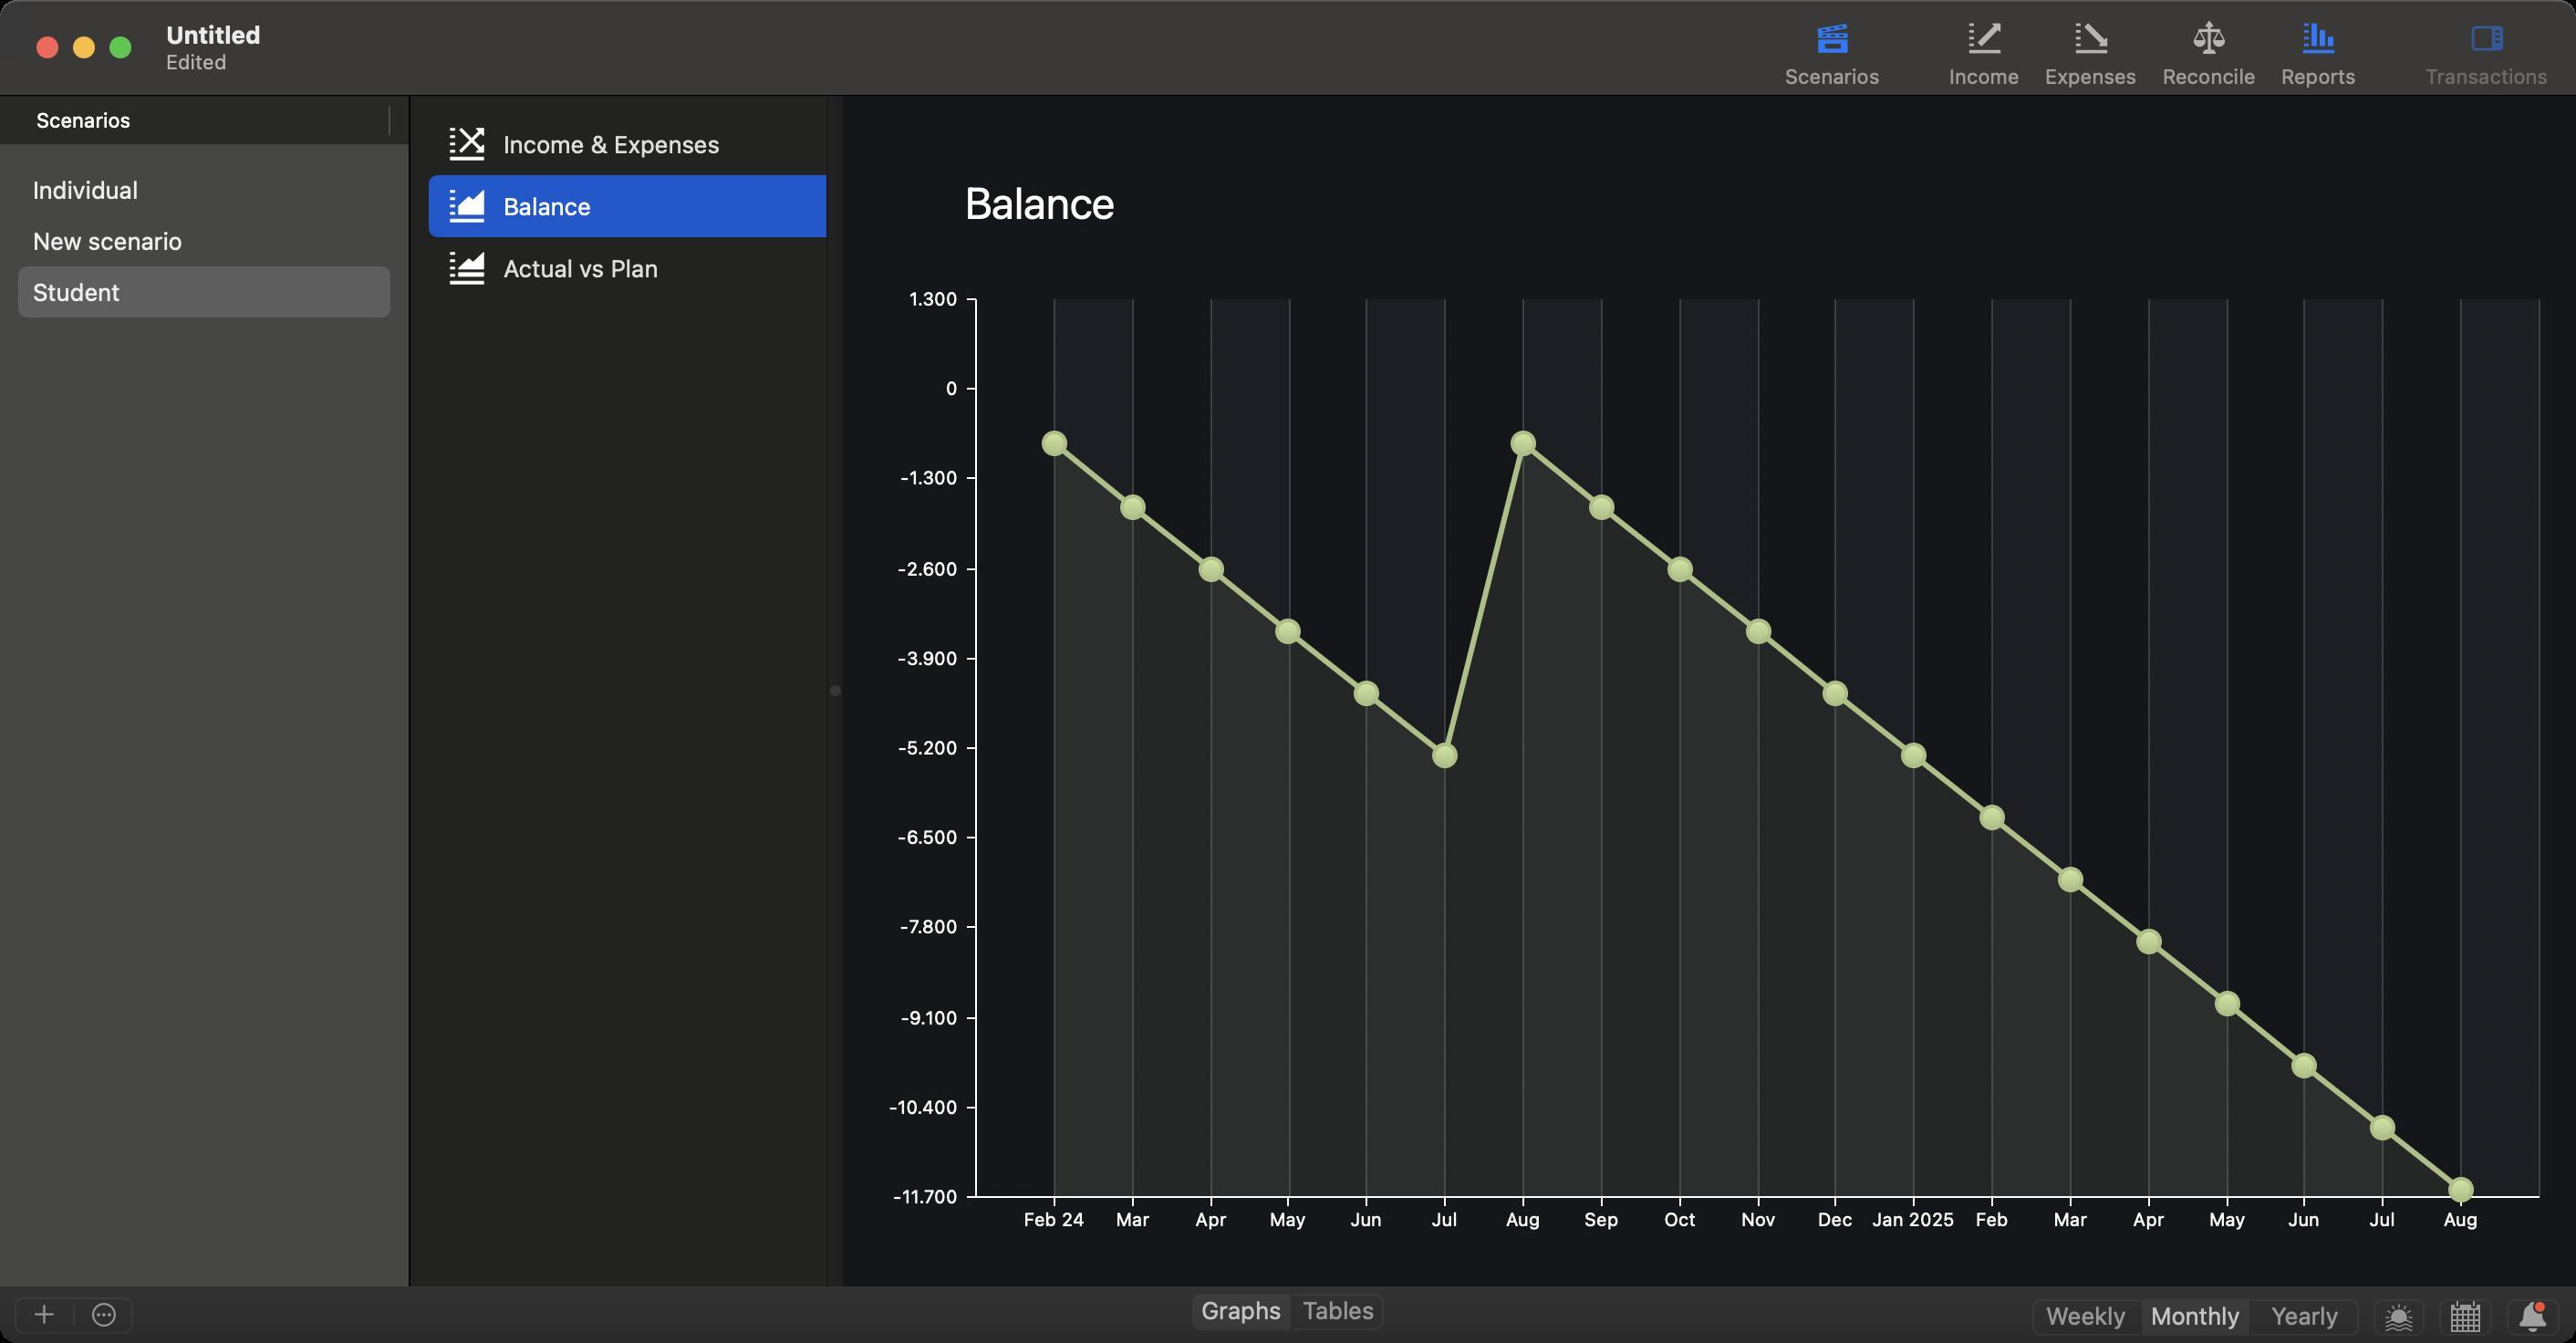
Accessibility tree:
{"name": "Untitled", "role": "AXWindow", "description": null, "role_description": "standard window", "value": null, "position": "184.00;119.00", "size": "1412;736", "children": [{"name": null, "role": "AXGroup", "description": null, "role_description": "group", "value": null, "position": "0.00;705.00", "size": "1412;31", "children": [{"name": null, "role": "AXRadioGroup", "description": null, "role_description": "radio group", "value": "{\n    \"name\": null,\n    \"role\": \"AXRadioButton\",\n    \"description\": \"Graphs\",\n    \"role_description\": \"radio button\",\n    \"value\": 1,\n    \"position\": \"652.50;708.00\",\n    \"size\": \"56;23\",\n    \"children\": []\n}", "position": "652.50;708.00", "size": "107;23", "children": [{"name": null, "role": "AXRadioButton", "description": "Graphs", "role_description": "radio button", "value": 1, "position": "652.50;708.00", "size": "56;23", "children": []}, {"name": null, "role": "AXRadioButton", "description": "Tables", "role_description": "radio button", "value": 0, "position": "708.50;708.00", "size": "51;23", "children": []}]}]}, {"name": null, "role": "AXGroup", "description": null, "role_description": "group", "value": null, "position": "7.00;710.00", "size": "67;23", "children": [{"name": null, "role": "AXMenuButton", "description": "add", "role_description": "menu button", "value": null, "position": "7.00;710.00", "size": "34;23", "children": []}, {"name": null, "role": "AXMenuButton", "description": "action", "role_description": "menu button", "value": null, "position": "41.00;710.00", "size": "33;23", "children": []}]}, {"name": null, "role": "AXRadioGroup", "description": null, "role_description": "radio group", "value": "{\n    \"name\": null,\n    \"role\": \"AXRadioButton\",\n    \"description\": \"Monthly\",\n    \"role_description\": \"radio button\",\n    \"value\": 1,\n    \"position\": \"1174.00;711.00\",\n    \"size\": \"60;23\",\n    \"children\": []\n}", "position": "1113.00;711.00", "size": "181;23", "children": [{"name": null, "role": "AXRadioButton", "description": "Weekly", "role_description": "radio button", "value": 0, "position": "1113.00;711.00", "size": "61;23", "children": []}, {"name": null, "role": "AXRadioButton", "description": "Monthly", "role_description": "radio button", "value": 1, "position": "1174.00;711.00", "size": "60;23", "children": []}, {"name": null, "role": "AXRadioButton", "description": "Yearly", "role_description": "radio button", "value": 0, "position": "1234.00;711.00", "size": "60;23", "children": []}]}, {"name": "", "role": "AXButton", "description": null, "role_description": "button", "value": null, "position": "1300.00;711.00", "size": "30;23", "children": []}, {"name": "", "role": "AXButton", "description": null, "role_description": "button", "value": null, "position": "1336.00;711.00", "size": "31;23", "children": []}, {"name": "", "role": "AXButton", "description": null, "role_description": "button", "value": null, "position": "1373.00;711.00", "size": "31;23", "children": []}, {"name": null, "role": "AXSplitGroup", "description": null, "role_description": "split group", "value": null, "position": "0.00;52.00", "size": "1412;653", "children": [{"name": null, "role": "AXScrollArea", "description": null, "role_description": "scroll area", "value": null, "position": "0.00;52.00", "size": "224;653", "children": [{"name": null, "role": "AXTable", "description": null, "role_description": "table", "value": null, "position": "0.00;80.00", "size": "224;625", "children": [{"name": null, "role": "AXRow", "description": null, "role_description": "table row", "value": null, "position": "0.00;90.00", "size": "224;28", "children": [{"name": null, "role": "AXCell", "description": null, "role_description": "cell", "value": null, "position": "16.00;90.00", "size": "192;28", "children": [{"name": null, "role": "AXTextField", "description": null, "role_description": "text field", "value": "Individual", "position": "16.00;96.00", "size": "194;16", "children": []}]}]}, {"name": null, "role": "AXRow", "description": null, "role_description": "table row", "value": null, "position": "0.00;118.00", "size": "224;28", "children": [{"name": null, "role": "AXCell", "description": null, "role_description": "cell", "value": null, "position": "16.00;118.00", "size": "192;28", "children": [{"name": null, "role": "AXTextField", "description": null, "role_description": "text field", "value": "New scenario", "position": "16.00;124.00", "size": "194;16", "children": []}]}]}, {"name": null, "role": "AXRow", "description": null, "role_description": "table row", "value": null, "position": "0.00;146.00", "size": "224;28", "children": [{"name": null, "role": "AXCell", "description": null, "role_description": "cell", "value": null, "position": "16.00;146.00", "size": "192;28", "children": [{"name": null, "role": "AXTextField", "description": null, "role_description": "text field", "value": "Student", "position": "16.00;152.00", "size": "194;16", "children": []}]}]}, {"name": null, "role": "AXColumn", "description": null, "role_description": "column", "value": null, "position": "10.00;80.00", "size": "204;625", "children": []}, {"name": null, "role": "AXGroup", "description": null, "role_description": "group", "value": null, "position": "0.00;52.00", "size": "224;28", "children": [{"name": "Scenarios", "role": "AXButton", "description": null, "role_description": "sort button", "value": null, "position": "10.00;52.00", "size": "204;28", "children": []}]}]}]}, {"name": null, "role": "AXSplitter", "description": null, "role_description": "splitter", "value": 224.0, "position": "224.00;52.00", "size": "1;653", "children": []}, {"name": null, "role": "AXSplitGroup", "description": null, "role_description": "split group", "value": null, "position": "225.00;52.00", "size": "1187;653", "children": [{"name": null, "role": "AXScrollArea", "description": null, "role_description": "scroll area", "value": null, "position": "225.00;52.00", "size": "247;653", "children": [{"name": null, "role": "AXTable", "description": null, "role_description": "table", "value": null, "position": "225.00;52.00", "size": "247;653", "children": [{"name": null, "role": "AXRow", "description": null, "role_description": "table row", "value": null, "position": "225.00;62.00", "size": "247;34", "children": [{"name": null, "role": "AXCell", "description": null, "role_description": "cell", "value": null, "position": "241.00;63.00", "size": "215;32", "children": [{"name": null, "role": "AXImage", "description": "", "role_description": "image", "value": null, "position": "244.00;67.00", "size": "24;24", "children": []}, {"name": null, "role": "AXStaticText", "description": null, "role_description": "text", "value": "Income & Expenses", "position": "274.00;71.00", "size": "180;16", "children": []}]}]}, {"name": null, "role": "AXRow", "description": null, "role_description": "table row", "value": null, "position": "225.00;96.00", "size": "247;34", "children": [{"name": null, "role": "AXCell", "description": null, "role_description": "cell", "value": null, "position": "241.00;97.00", "size": "215;32", "children": [{"name": null, "role": "AXImage", "description": "", "role_description": "image", "value": null, "position": "244.00;101.00", "size": "24;24", "children": []}, {"name": null, "role": "AXStaticText", "description": null, "role_description": "text", "value": "Balance", "position": "274.00;105.00", "size": "180;16", "children": []}]}]}, {"name": null, "role": "AXRow", "description": null, "role_description": "table row", "value": null, "position": "225.00;130.00", "size": "247;34", "children": [{"name": null, "role": "AXCell", "description": null, "role_description": "cell", "value": null, "position": "241.00;131.00", "size": "215;32", "children": [{"name": null, "role": "AXImage", "description": "", "role_description": "image", "value": null, "position": "244.00;135.00", "size": "24;24", "children": []}, {"name": null, "role": "AXStaticText", "description": null, "role_description": "text", "value": "Actual vs Plan", "position": "274.00;139.00", "size": "180;16", "children": []}]}]}, {"name": null, "role": "AXColumn", "description": null, "role_description": "column", "value": null, "position": "235.00;52.00", "size": "227;653", "children": []}]}]}, {"name": null, "role": "AXSplitter", "description": null, "role_description": "splitter", "value": 228.0, "position": "453.00;52.00", "size": "10;653", "children": []}, {"name": null, "role": "AXStaticText", "description": null, "role_description": "text", "value": "Balance", "position": "527.00;97.00", "size": "87;28", "children": []}, {"name": null, "role": "AXScrollArea", "description": null, "role_description": "scroll area", "value": null, "position": "463.00;154.00", "size": "939;551", "children": [{"name": null, "role": "AXImage", "description": "", "role_description": "image", "value": null, "position": "463.00;705.00", "size": "0;0", "children": []}, {"name": null, "role": "AXImage", "description": "", "role_description": "image", "value": null, "position": "463.00;154.00", "size": "72;551", "children": []}]}]}, {"name": null, "role": "AXSplitter", "description": null, "role_description": "splitter", "value": 1187.0, "position": "1412.00;52.00", "size": "1;653", "children": []}]}, {"name": null, "role": "AXToolbar", "description": null, "role_description": "toolbar", "value": null, "position": "0.00;0.00", "size": "1412;52", "children": [{"name": "Scenarios", "role": "AXCheckBox", "description": null, "role_description": "checkbox", "value": 1, "position": "971.50;0.00", "size": "66;52", "children": []}, {"name": "Income", "role": "AXCheckBox", "description": null, "role_description": "checkbox", "value": 0, "position": "1061.50;0.00", "size": "52;52", "children": []}, {"name": "Expenses", "role": "AXCheckBox", "description": null, "role_description": "checkbox", "value": 0, "position": "1114.00;0.00", "size": "64;52", "children": []}, {"name": "Reconcile", "role": "AXCheckBox", "description": null, "role_description": "checkbox", "value": 0, "position": "1178.50;0.00", "size": "65;52", "children": []}, {"name": "Reports", "role": "AXCheckBox", "description": null, "role_description": "checkbox", "value": 1, "position": "1243.50;0.00", "size": "55;52", "children": []}, {"name": "Transactions", "role": "AXCheckBox", "description": null, "role_description": "checkbox", "value": 1, "position": "1322.50;0.00", "size": "82;52", "children": []}]}, {"name": null, "role": "AXButton", "description": null, "role_description": "close button", "value": null, "position": "19.00;18.00", "size": "14;16", "children": []}, {"name": null, "role": "AXButton", "description": null, "role_description": "full screen button", "value": null, "position": "59.00;18.00", "size": "14;16", "children": [{"name": null, "role": "AXGroup", "description": null, "role_description": "group", "value": null, "position": "59.00;18.00", "size": "14;16", "children": [{"name": null, "role": "AXGroup", "description": null, "role_description": "group", "value": null, "position": "59.00;18.00", "size": "14;16", "children": []}]}]}, {"name": null, "role": "AXButton", "description": null, "role_description": "minimize button", "value": null, "position": "39.00;18.00", "size": "14;16", "children": []}, {"name": null, "role": "AXStaticText", "description": null, "role_description": "text", "value": "Untitled", "position": "87.00;0.00", "size": "884;52", "children": []}]}